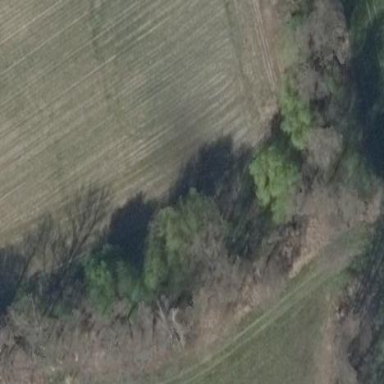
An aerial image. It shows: Forest with broadleaved trees that are deciduous.